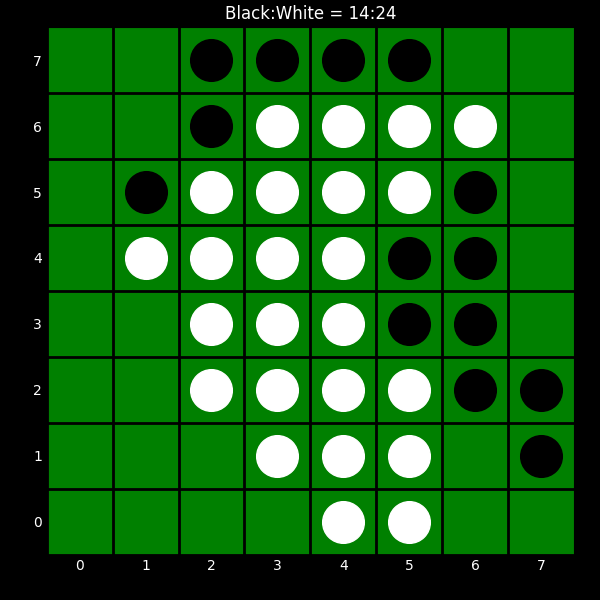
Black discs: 14
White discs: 24